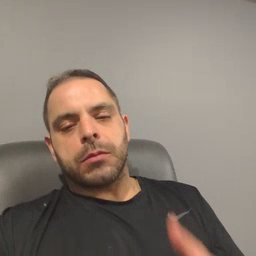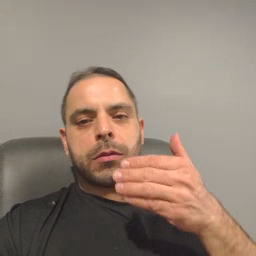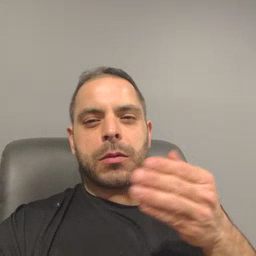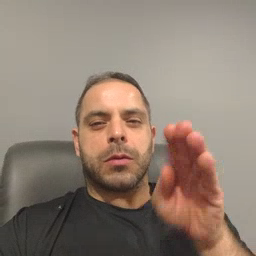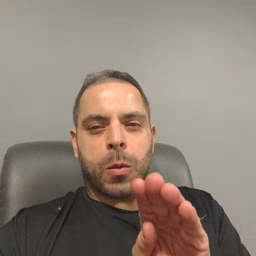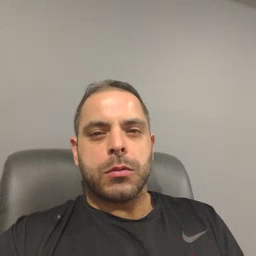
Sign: close